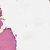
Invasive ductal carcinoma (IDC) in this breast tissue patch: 0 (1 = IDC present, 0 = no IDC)